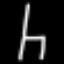
Label: chair